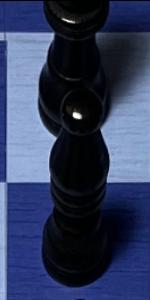
Label: Bishop_Black